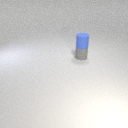
small gray rubber cylinder below small blue rubber cylinder